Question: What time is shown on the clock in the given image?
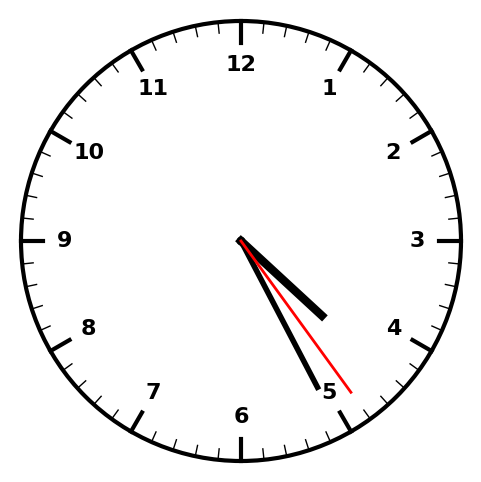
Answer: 04:25:24